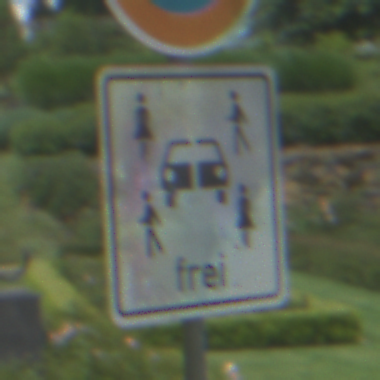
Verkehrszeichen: CarsharingfahrzeugeFrei
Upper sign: EingeschraenktesHalteverbot
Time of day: Midday
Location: Outdoor (Nature)
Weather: PartlyCloudy
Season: NotSpecified
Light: Natural